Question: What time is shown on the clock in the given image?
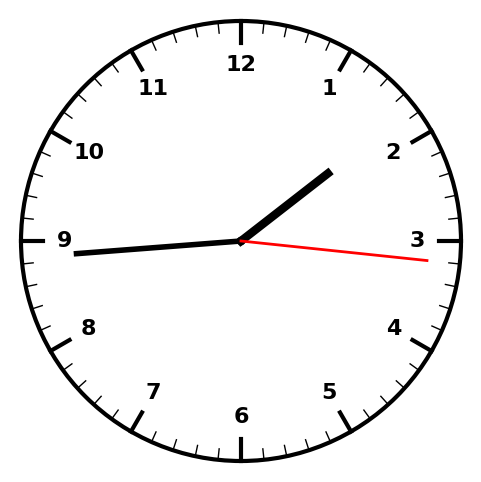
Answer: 01:44:16